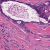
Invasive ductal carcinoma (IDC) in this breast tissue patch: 1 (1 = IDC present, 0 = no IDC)